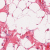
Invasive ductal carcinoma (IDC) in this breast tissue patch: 0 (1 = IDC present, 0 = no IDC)